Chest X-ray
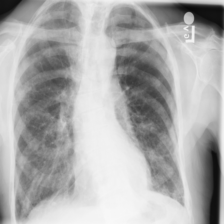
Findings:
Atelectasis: negative
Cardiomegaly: negative
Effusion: negative
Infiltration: negative
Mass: negative
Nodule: negative
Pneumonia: negative
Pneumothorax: negative
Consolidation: negative
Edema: negative
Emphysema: negative
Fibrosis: positive
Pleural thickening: negative
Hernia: negative